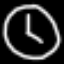
Label: clock